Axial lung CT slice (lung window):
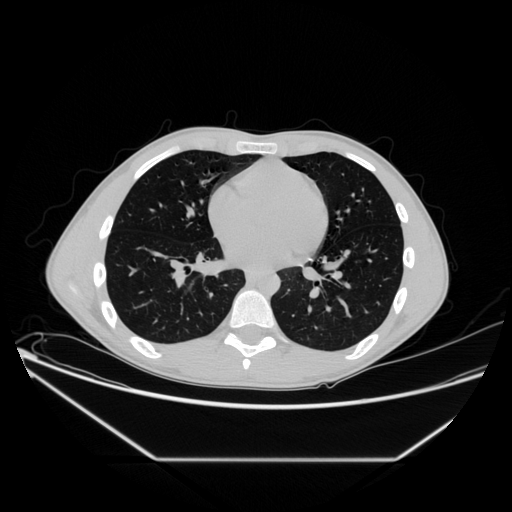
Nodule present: no